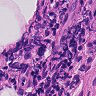
Metastatic tissue present: no